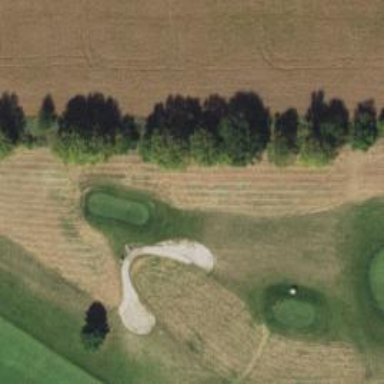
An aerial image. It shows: Area with grass used as rough in golf course.